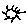
Label: sun